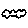
Label: cloud